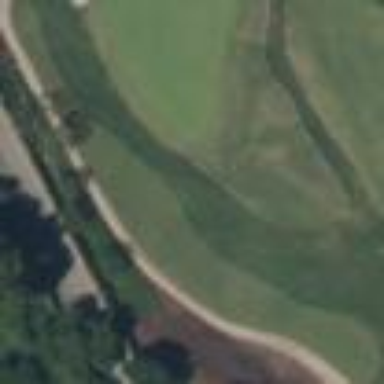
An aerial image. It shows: Golf tee on grassy land.